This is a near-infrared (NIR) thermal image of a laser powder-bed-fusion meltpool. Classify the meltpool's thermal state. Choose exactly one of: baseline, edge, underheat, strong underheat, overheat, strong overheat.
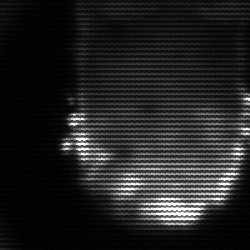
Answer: baseline